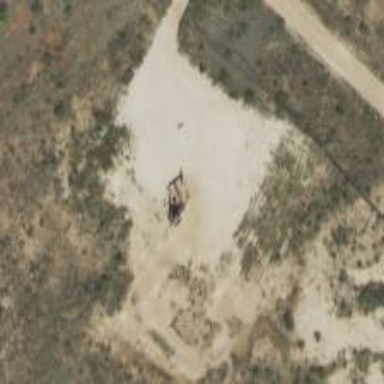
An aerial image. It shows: Petroleum well that is man-made.